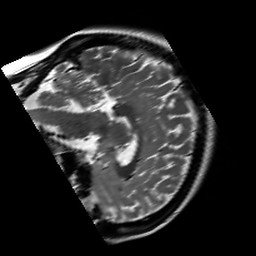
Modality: T2w
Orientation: sagittal
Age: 19
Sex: female
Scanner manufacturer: siemens
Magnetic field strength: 3 T
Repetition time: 7 s
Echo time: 0.09 s